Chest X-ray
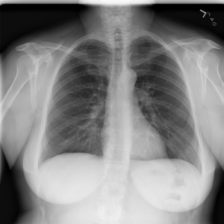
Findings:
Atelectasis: negative
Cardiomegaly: negative
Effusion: negative
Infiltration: negative
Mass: negative
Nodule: negative
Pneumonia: negative
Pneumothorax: negative
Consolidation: negative
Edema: negative
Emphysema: negative
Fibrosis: negative
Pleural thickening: negative
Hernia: negative